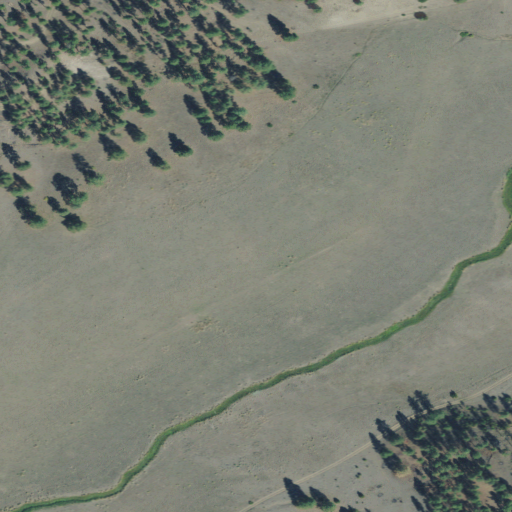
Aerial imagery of valley in Montana named Cabin Gulch containing shrub, evergreen forest, and grassland